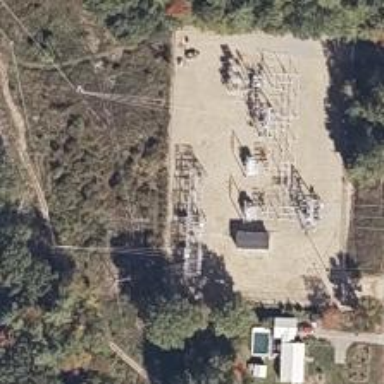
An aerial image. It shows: Switch used for power control.